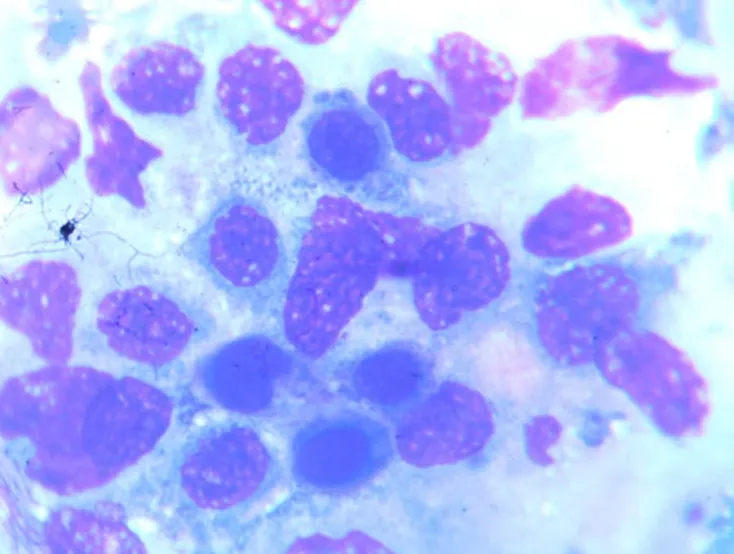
bone marrow aspiration (bma) slide showing foreign cells and numerous dying cells suggestive of marrow infiltration with increased ineffective haemopoiesis.
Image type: pathology (giemsa)